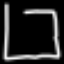
Label: square